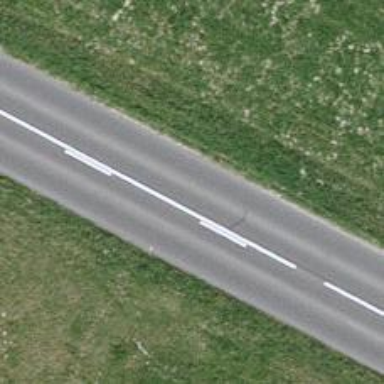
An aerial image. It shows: Tertiary road.